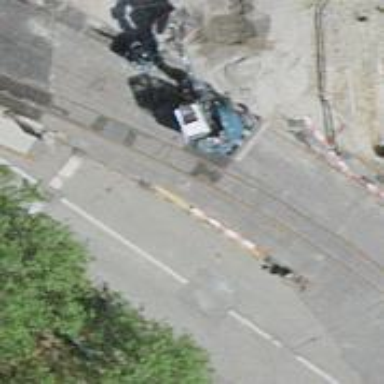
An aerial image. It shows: Tram crossing on the railway.